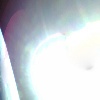
Label: sunburn